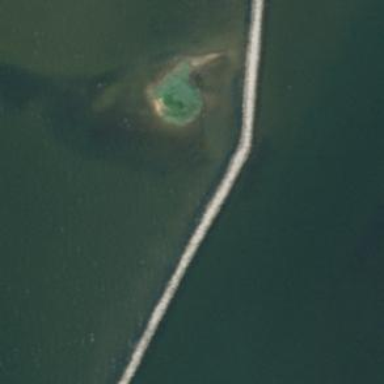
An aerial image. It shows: Breakwater structure.